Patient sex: M
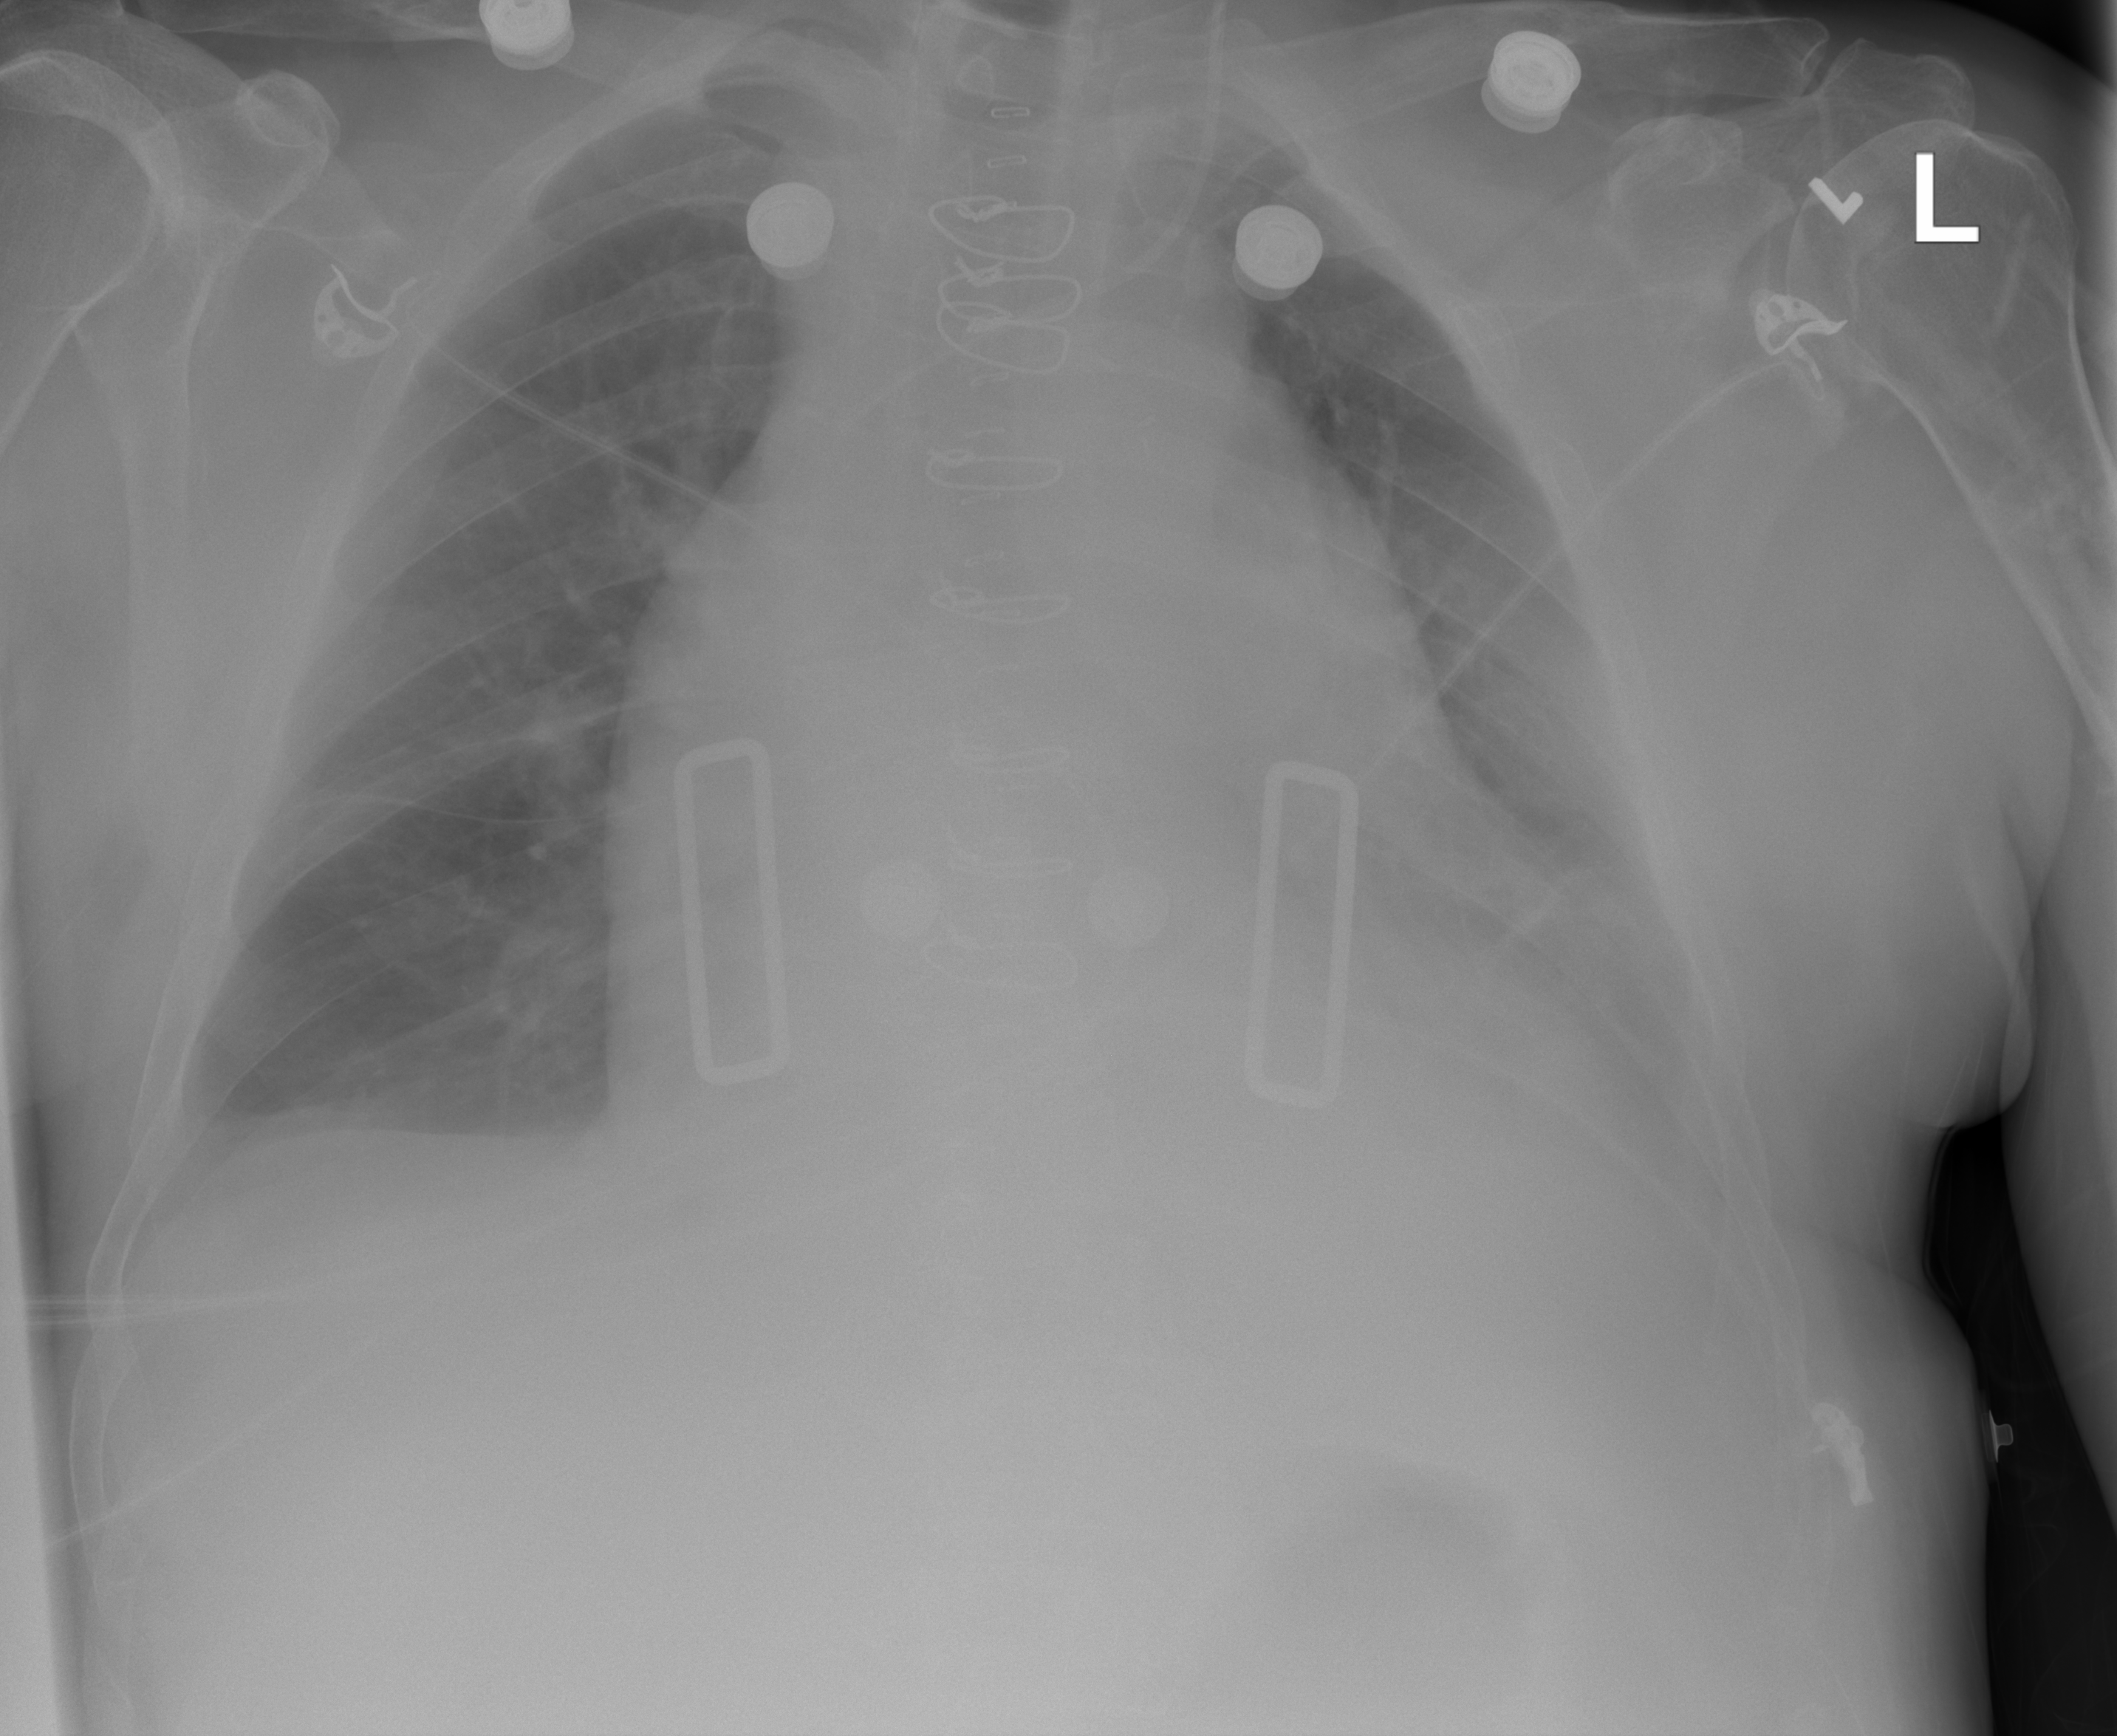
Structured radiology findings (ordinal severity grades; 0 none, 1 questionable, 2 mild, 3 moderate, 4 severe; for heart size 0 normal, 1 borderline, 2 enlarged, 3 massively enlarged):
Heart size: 3
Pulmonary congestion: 0
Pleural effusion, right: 2
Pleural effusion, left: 2
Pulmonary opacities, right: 0
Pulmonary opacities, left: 0
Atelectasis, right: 2
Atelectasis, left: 2